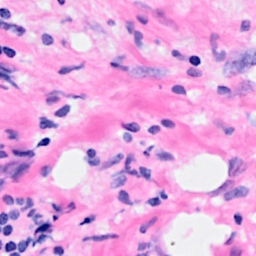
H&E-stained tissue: Breast